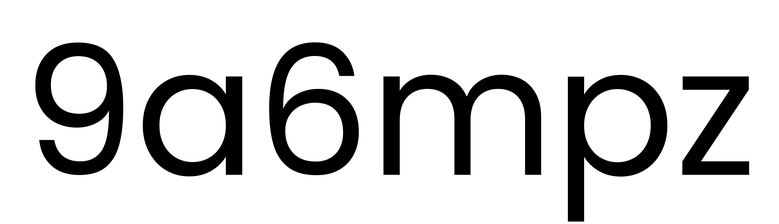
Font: Poppins-Regular